Question:
This is my log-in and I need the popup window for the link "Change Password" instead of using self or blank. The picture shows the sample log-in and the link.
The code of the link:
'''
<a href="Update Password.html" >Change Your password?</a>
'''
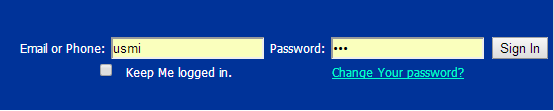
Answer: '''
<script type="text/javascript">
function newPopup(url) {
popupWindow = window.open(
url,'popUpWindow','height=500,width=500,left=10,top=10,resizable=yes,scrollbars=yes,toolbar=yes,menubar=no,location=no,directories=no,status=yes')
}
</script>
'''
'''
<a href="JavaScript:newPopup('Update Password.html');" >Change Your password?</a>
'''